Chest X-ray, AP view. Patient: 55 years old, sex F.
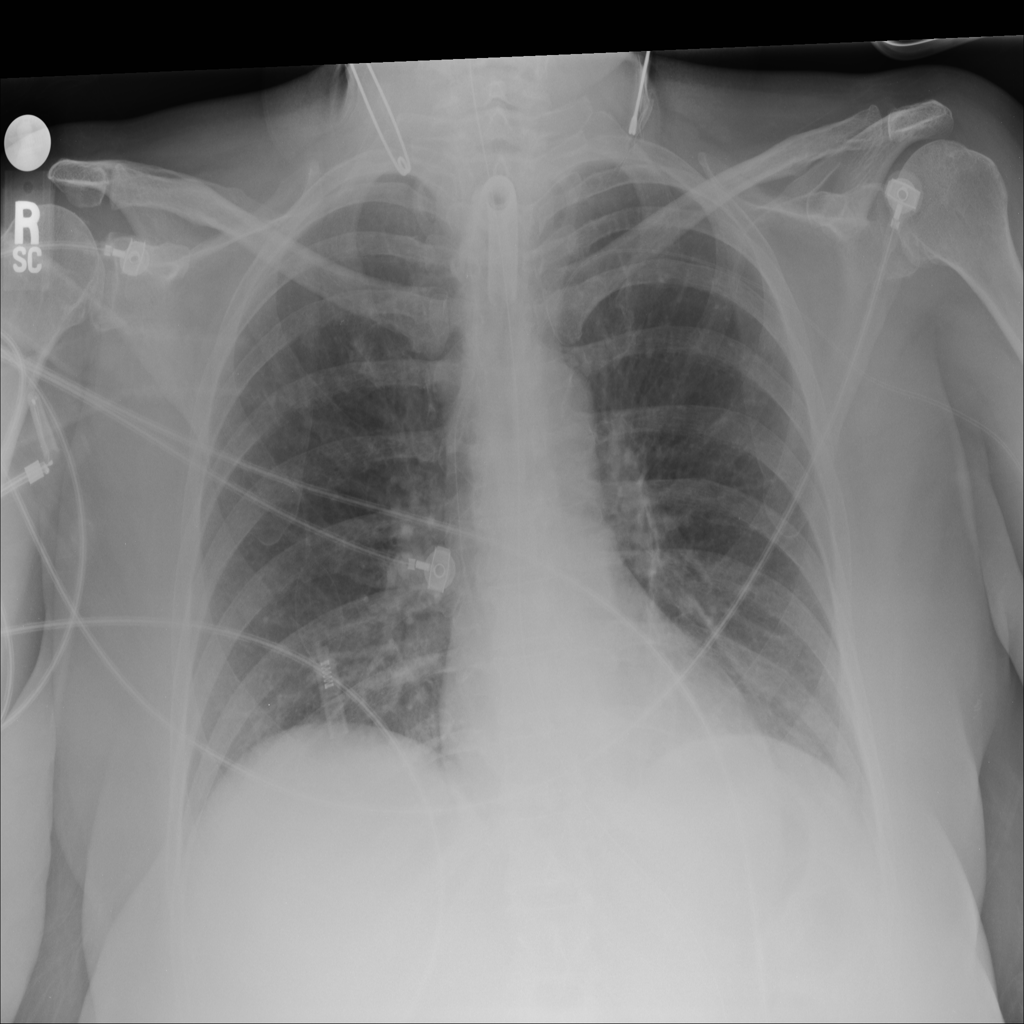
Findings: Atelectasis